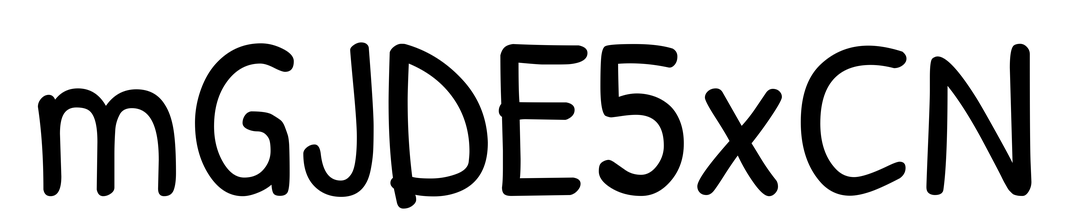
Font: PatrickHand-Regular